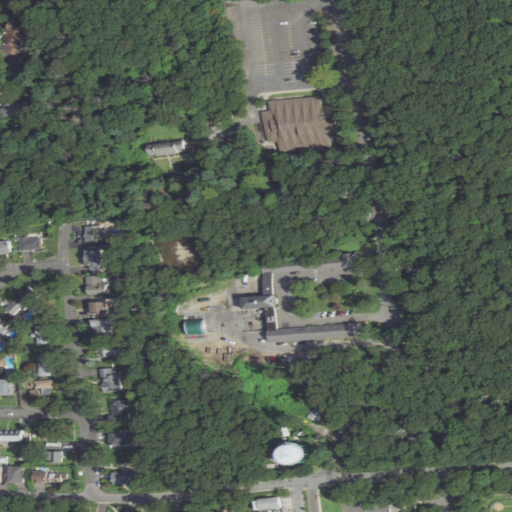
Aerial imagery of cape in New York named Oak containing open development, low intensity development, medium intensity development, mixed forest, deciduous forest, and high intensity development